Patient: sex F, age 63
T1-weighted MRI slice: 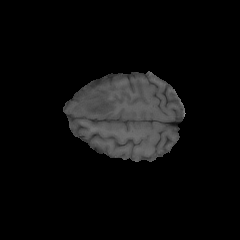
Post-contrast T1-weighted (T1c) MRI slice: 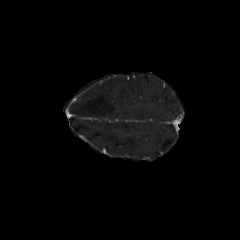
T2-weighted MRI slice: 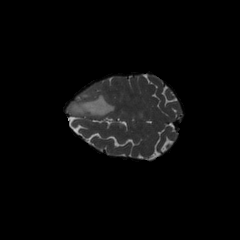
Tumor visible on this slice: yes
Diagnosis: Glioblastoma, IDH-wildtype
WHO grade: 4